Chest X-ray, PA view. Patient: 74 years old, sex M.
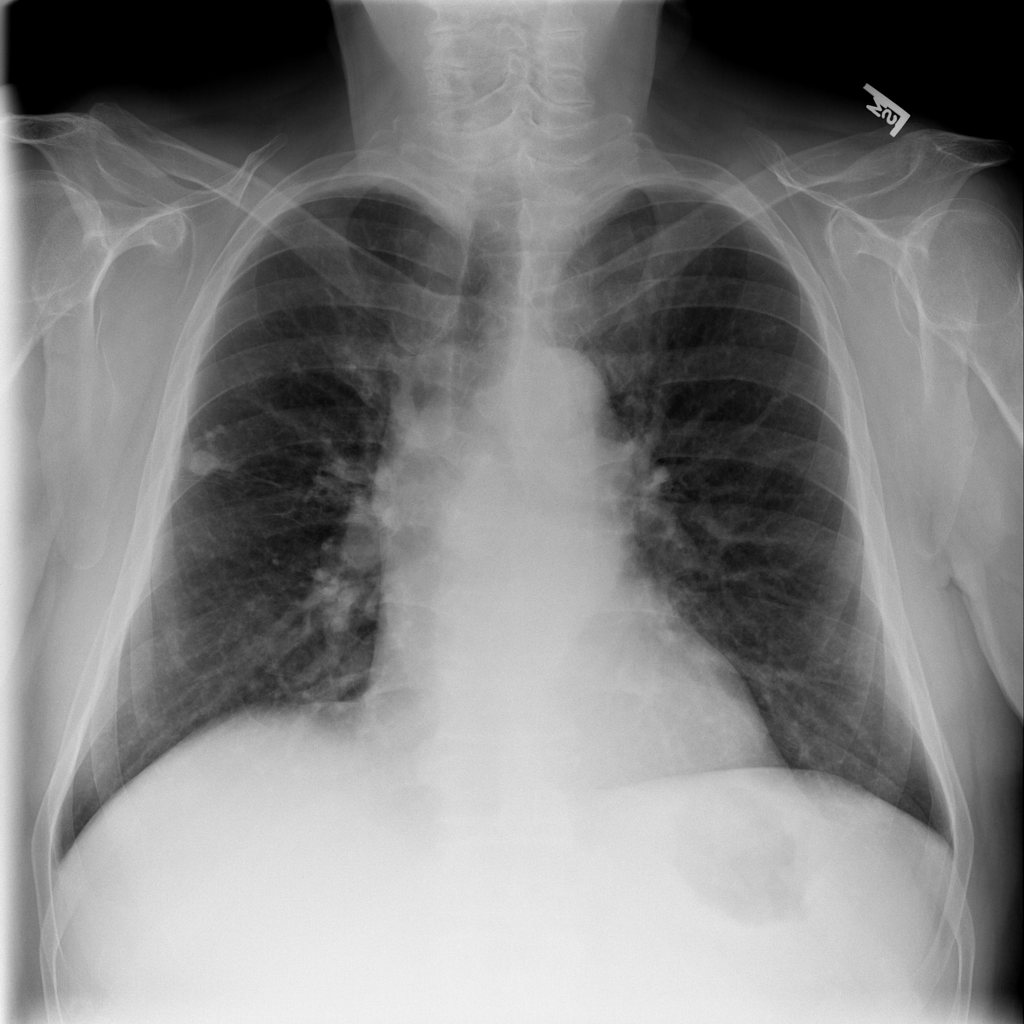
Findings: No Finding